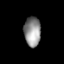
Tissue: lung
Cell type: Epithelial cells
Senescence score: 0.2294
Nuclear area (px): 479
Mean DAPI intensity: 145.115